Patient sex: M
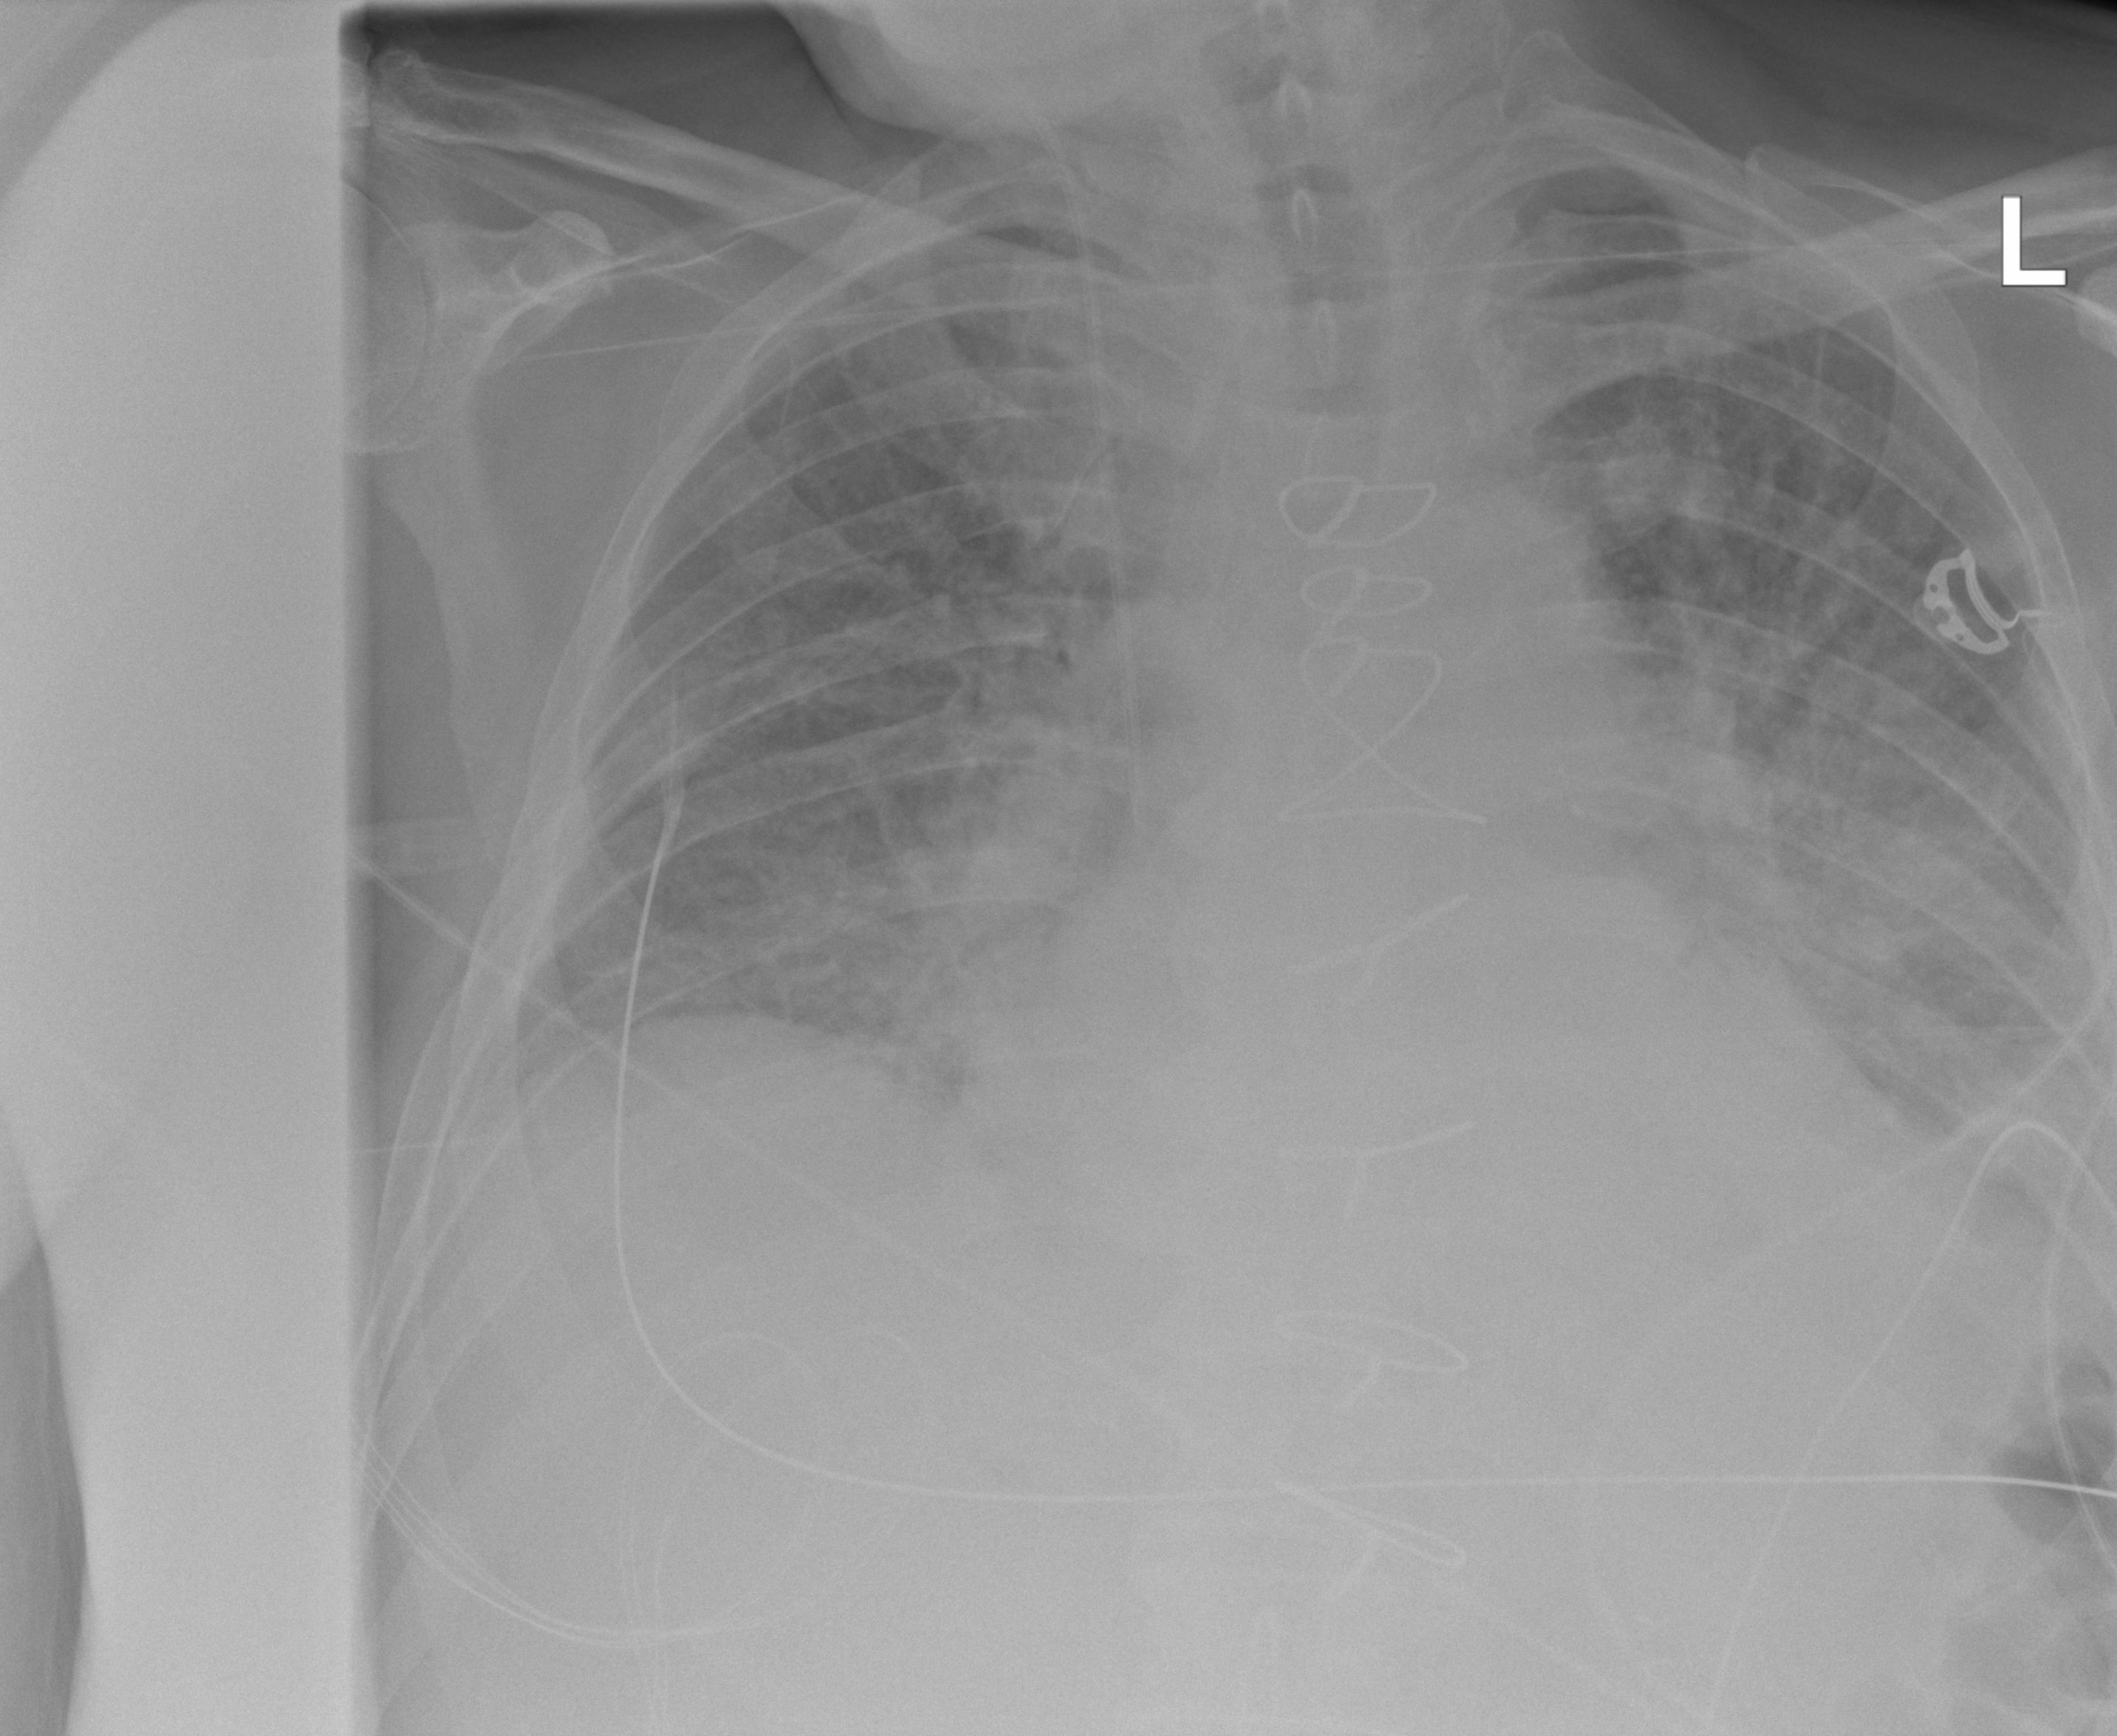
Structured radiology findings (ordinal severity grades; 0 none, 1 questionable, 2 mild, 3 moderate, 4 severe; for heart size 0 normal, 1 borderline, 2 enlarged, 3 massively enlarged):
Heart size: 2
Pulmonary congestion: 3
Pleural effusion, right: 1
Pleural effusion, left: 2
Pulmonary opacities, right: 2
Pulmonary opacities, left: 2
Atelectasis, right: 2
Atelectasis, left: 2